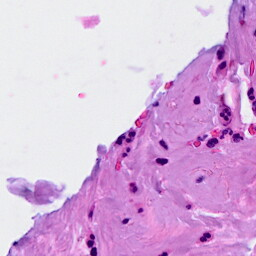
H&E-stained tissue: Breast